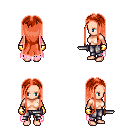
a pixel art fantasy rpg character, female body template, human, light skin, pink tattered cape, metal pants, red extra-long hairstyle, gold gloves, dagger, four views (front, back, left, right), 2x2 character sprite sheet, small pixel art, hard edges, no anti-aliasing